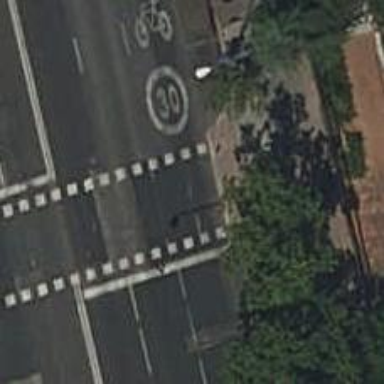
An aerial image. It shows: Road with traffic signals at crossing.